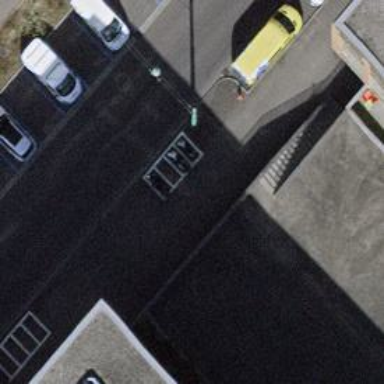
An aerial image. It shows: Motorcycle parking area.